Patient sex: M
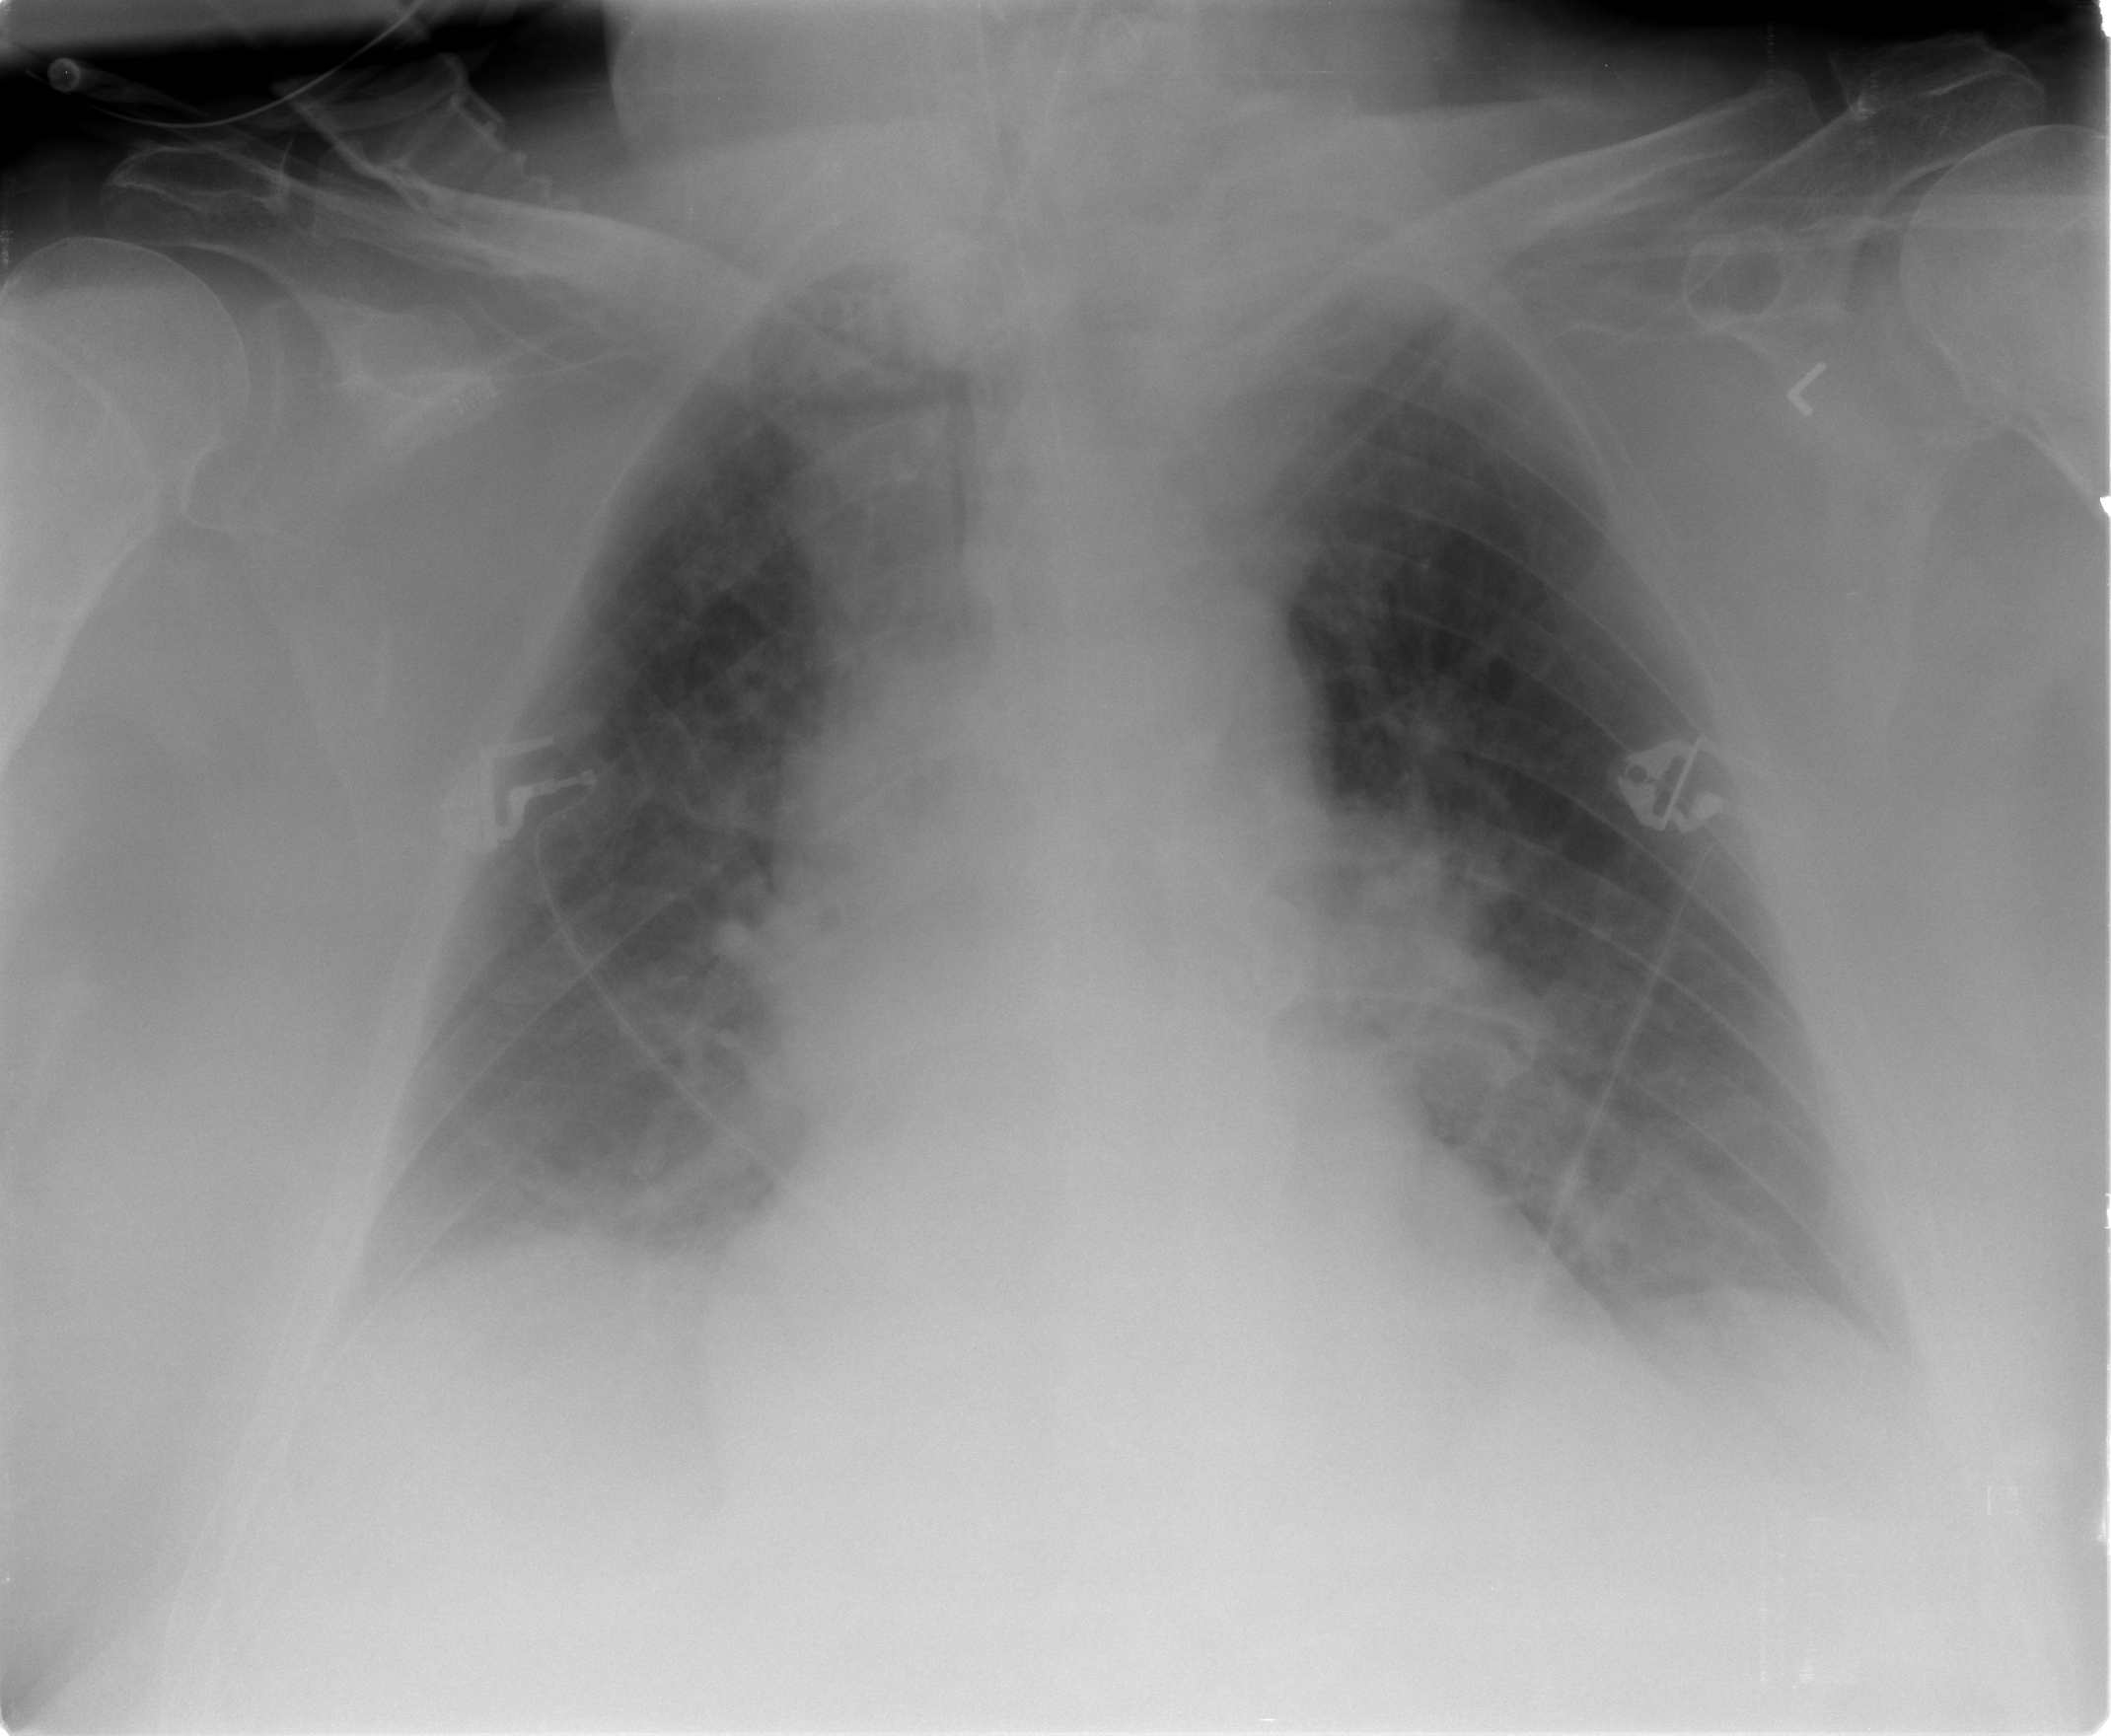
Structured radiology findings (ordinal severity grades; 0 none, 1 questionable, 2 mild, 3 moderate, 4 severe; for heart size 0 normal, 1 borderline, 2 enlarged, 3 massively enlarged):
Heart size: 0
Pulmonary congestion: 2
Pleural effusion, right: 2
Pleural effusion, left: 1
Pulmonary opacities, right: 0
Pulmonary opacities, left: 0
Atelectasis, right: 2
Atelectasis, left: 2